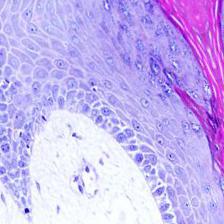
Diagnosis: OSCC